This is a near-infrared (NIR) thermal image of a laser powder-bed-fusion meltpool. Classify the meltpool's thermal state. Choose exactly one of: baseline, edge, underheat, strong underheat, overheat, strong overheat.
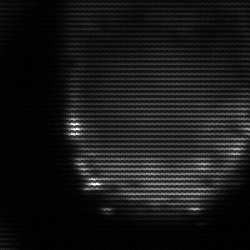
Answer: edge